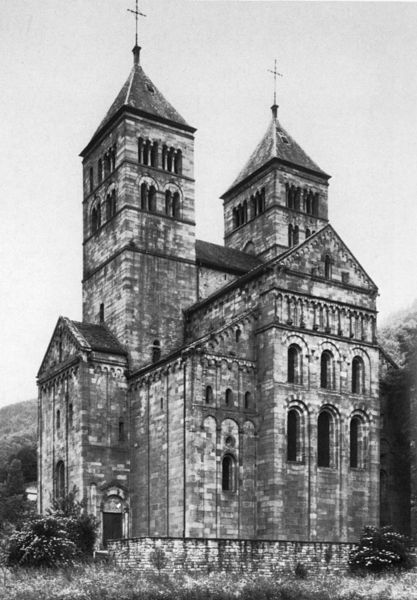
Titel: Klosterkirche Murbach
Standort: Murbach, Klosterkirche (EU - F - Elsass)
Schlagwörter: baum, berg, himmel, landschaft, fenster, grau, weiss, dach, gebäude, schloss, wiese, architektur, stein, steine, strauch, busch, büsche, kirche, wald, fels, giebel, mauer, rundbogen, foto, erker, außen, ruine, burg, eckig, glaube, kloster, kreuz, religion, türme, dom, schwarzweiß, kathedrale, gesims, jesus, christlich, romanik, chor, doppelturm, sakral, bau, basilika, lisenen, romanisch, evangelisch, katholisch, speyer, elsass, klobig, #wald, murbach, #gesims, erkerr, doppeltum